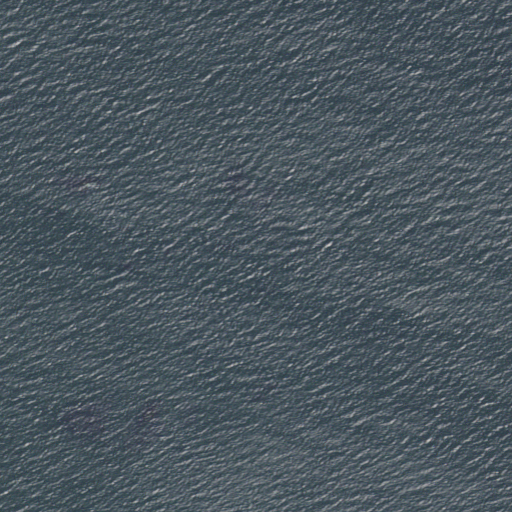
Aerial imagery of bar in Massachusetts named Collamore Ledge containing only open water